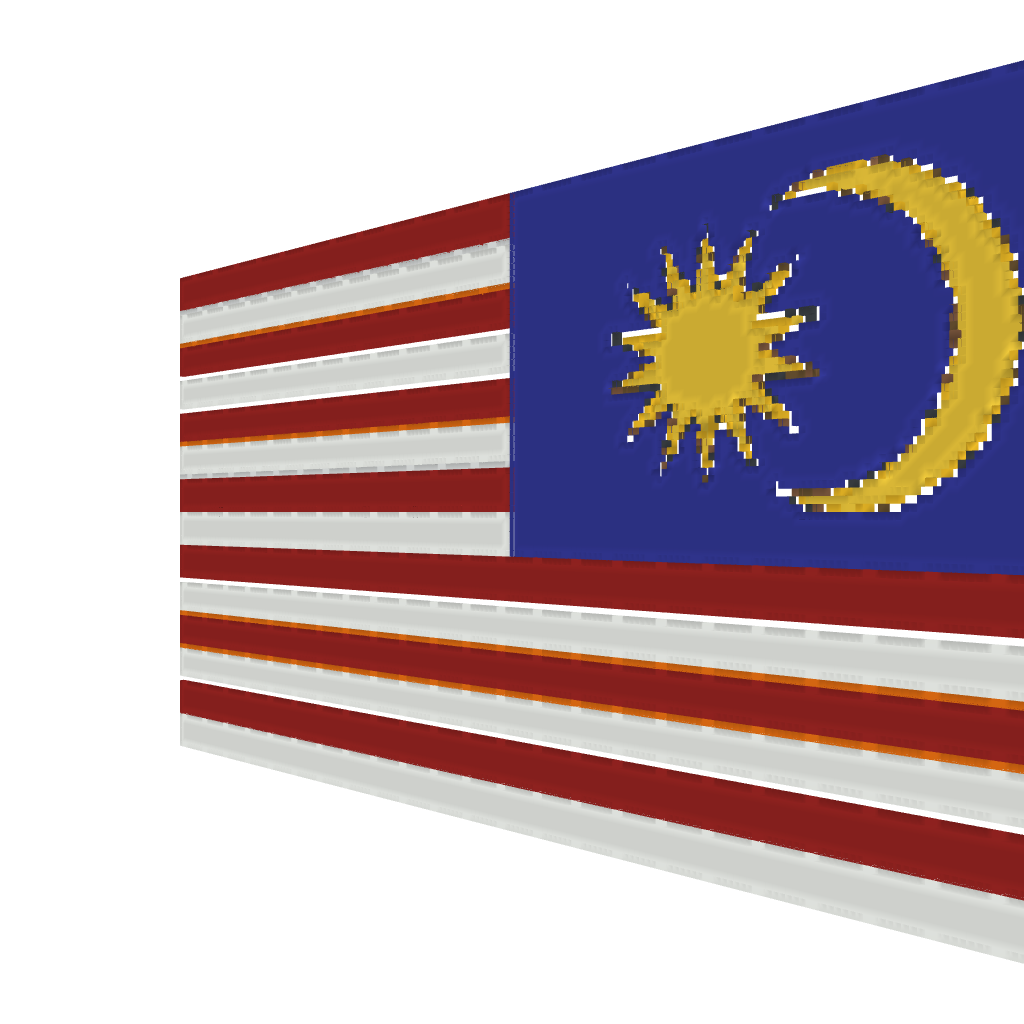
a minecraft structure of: Malaysia Flag